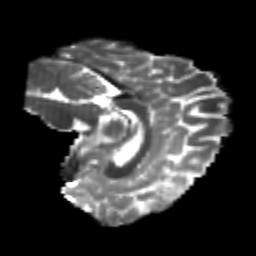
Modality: T2w
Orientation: sagittal
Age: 20
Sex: male
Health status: healthy
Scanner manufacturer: philips
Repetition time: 7.384 s
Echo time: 0.08599 s